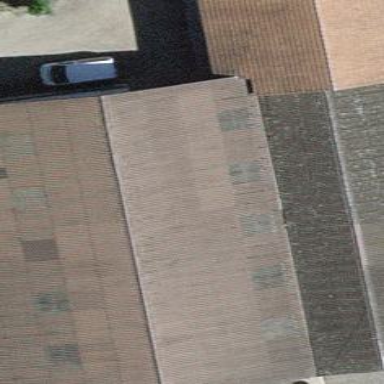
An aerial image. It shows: Barn with gabled roof.